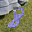
Label: 8